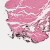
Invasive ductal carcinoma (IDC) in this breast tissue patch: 0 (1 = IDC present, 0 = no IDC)